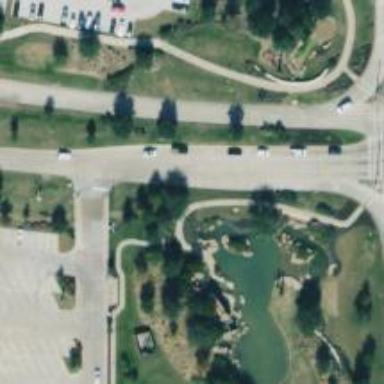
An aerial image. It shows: Footway.